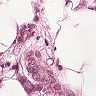
Metastatic tissue present: yes